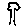
Label: tree